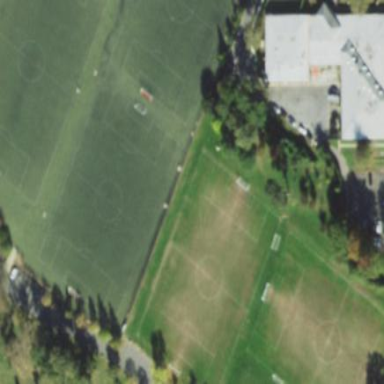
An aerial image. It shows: Soccer pitch for leisureland activities.